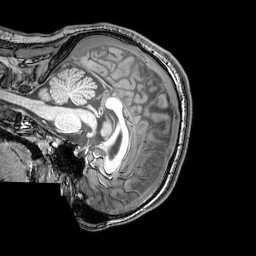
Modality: T1w
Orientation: sagittal
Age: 25
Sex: male
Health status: healthy
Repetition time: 0.081 s
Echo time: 0.037 s